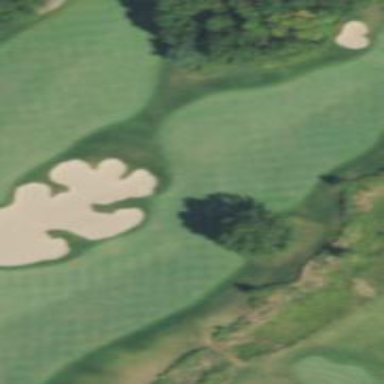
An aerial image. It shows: Golf bunker.